Question: I am new to SQL so this may be a very common/easy question,
I want to order these from highest to lowest rather than Team 1, Team 2, Team 3. See below:
SQL
'''
Select (select SUM(Amt) from Tracker W JOIN Teams T ON W.Username = T.Name where T.Team = '1' and W.Activity = '2' ) AS Team1,
(select SUM(Amt) from Tracker W JOIN Teams T ON W.Username = T.Name where T.Team = '2' and W.Activity = '2' ) AS Team2,
(select SUM(Amt) from Tracker W JOIN Teams T ON W.Username = T.Name where T.Team = '3' and W.Activity = '2' ) AS Team3,
(select SUM(Amt) from Tracker W JOIN Teams T ON W.Username = T.Name where T.Team = '4' and W.Activity = '2' ) AS Team4,
(select SUM(Amt) from Tracker W JOIN Teams T ON W.Username = T.Name where T.Team = '5' and W.Activity = '2' ) AS Team5,
(select SUM(Amt) from Tracker W JOIN Teams T ON W.Username = T.Name where T.Team = '6' and W.Activity = '2' ) AS Team6,
(select SUM(Amt) from Tracker W JOIN Teams T ON W.Username = T.Name where T.Team = '7' and W.Activity = '2' ) AS Team7,
(select SUM(Amt) from Tracker W JOIN Teams T ON W.Username = T.Name where T.Team = '8' and W.Activity = '2' ) AS Team8,
(select SUM(Amt) from Tracker W JOIN Teams T ON W.Username = T.Name where T.Team = '9' and W.Activity = '2' ) AS Team9,
(select SUM(Amt) from Tracker W JOIN Teams T ON W.Username = T.Name where T.Team = '10' and W.Activity = '2' ) AS Team10
'''
Right now the result shows like this:

I want it to show highest to lowest rather than by team name. Can this be done with an Order By? I just can't seem to get it to work.
Team 2 - 597, Team 7 - 540, Team 3 - 467, etc.
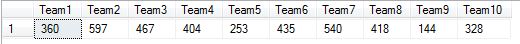
Answer: Like Aaron Bertrand mentioned above, ORDER BY is not apply to single row.
You may want to change your query like this
'''
select T.Team ,SUM(Amt) as TeamTotal
from Tracker W
JOIN Teams T
ON W.Username = T.Name
where W.Activity = '2'
AND (ISNUMERIC(T.Team) = 1 AND CAST(T.Team AS INT) BETWEEN 1 AND 10)
GROUP BY T.Team
ORDER BY TeamTotal DESC
'''